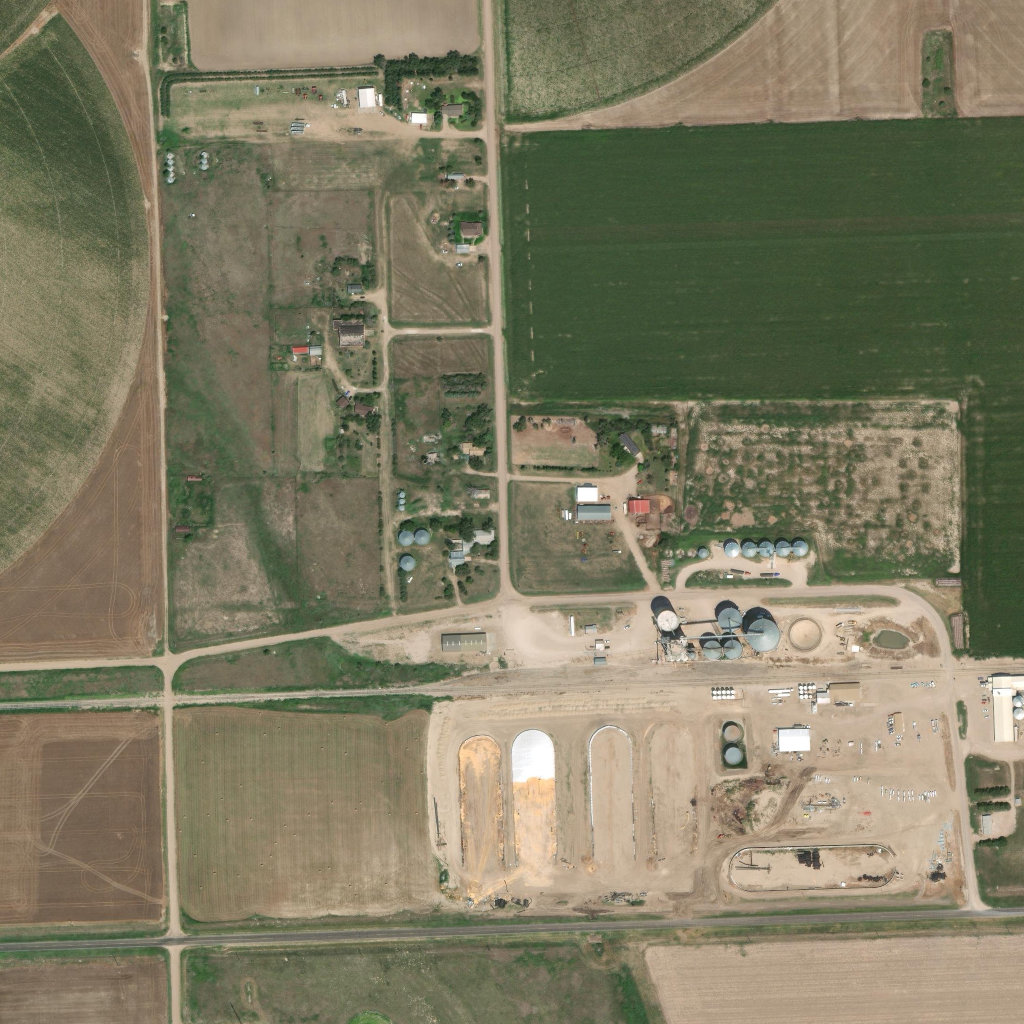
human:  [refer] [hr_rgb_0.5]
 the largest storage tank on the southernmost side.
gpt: <box>[[72, 60, 76, 63, 0]]</box>